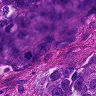
Metastatic tissue present: yes